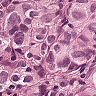
Metastatic tissue present: yes